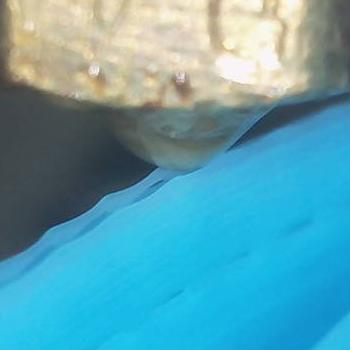
Flow rate: 39%